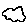
Label: cloud